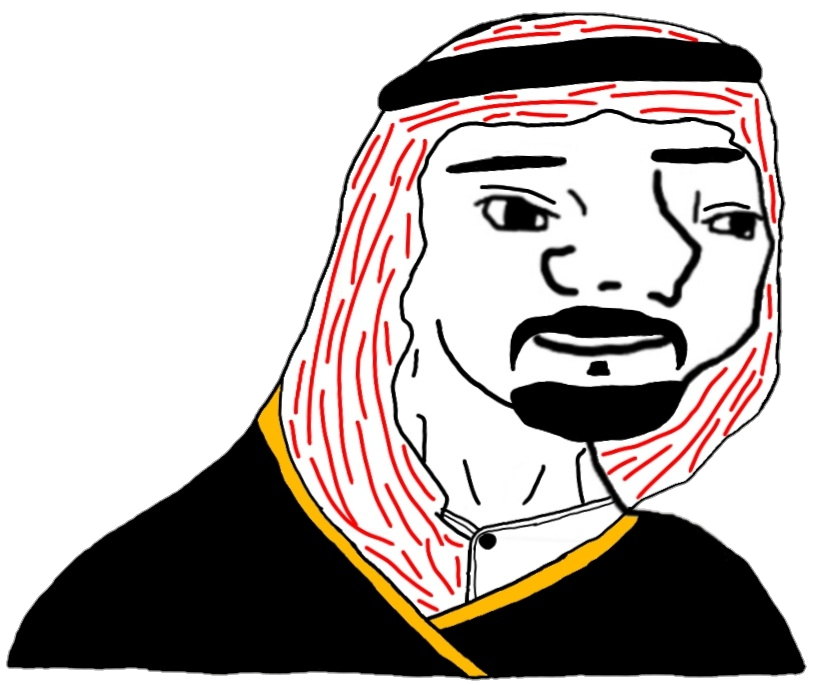
Label: 5_Boomer